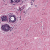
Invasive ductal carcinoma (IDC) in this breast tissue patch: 0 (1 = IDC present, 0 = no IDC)